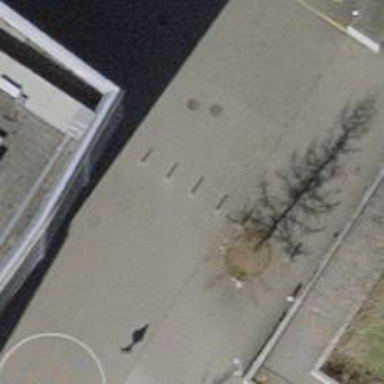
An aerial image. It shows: Bollard.